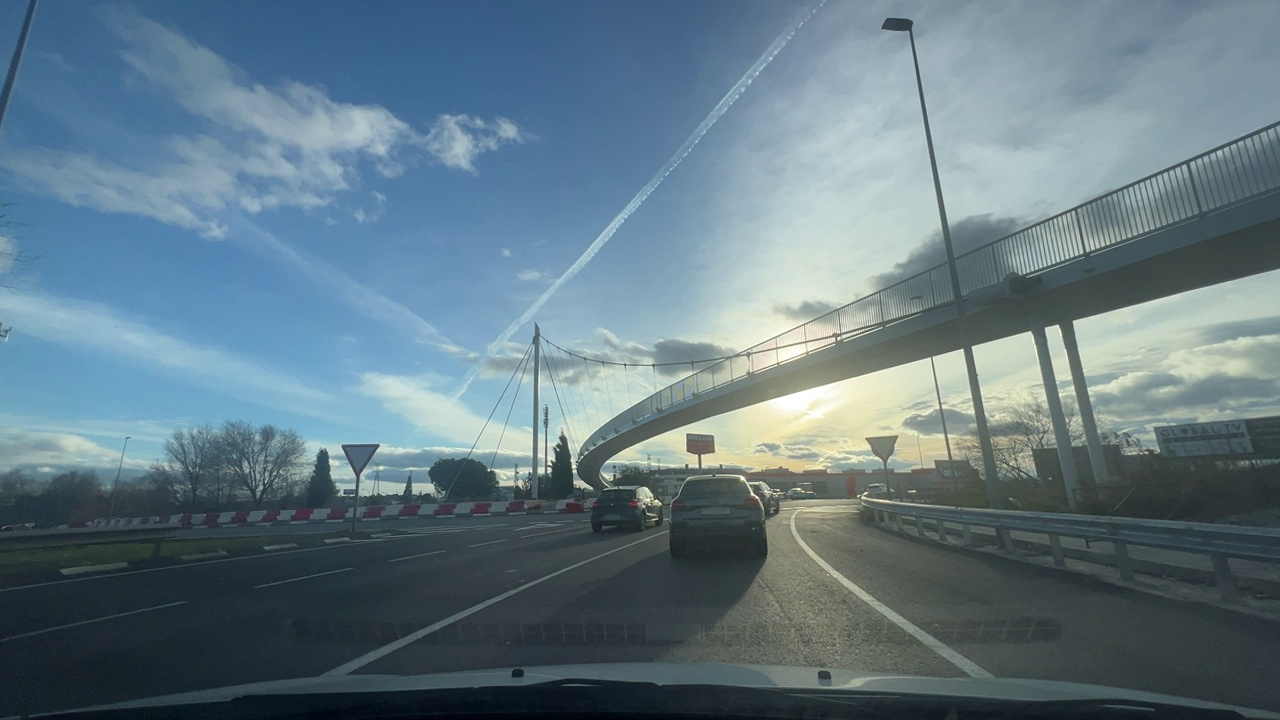
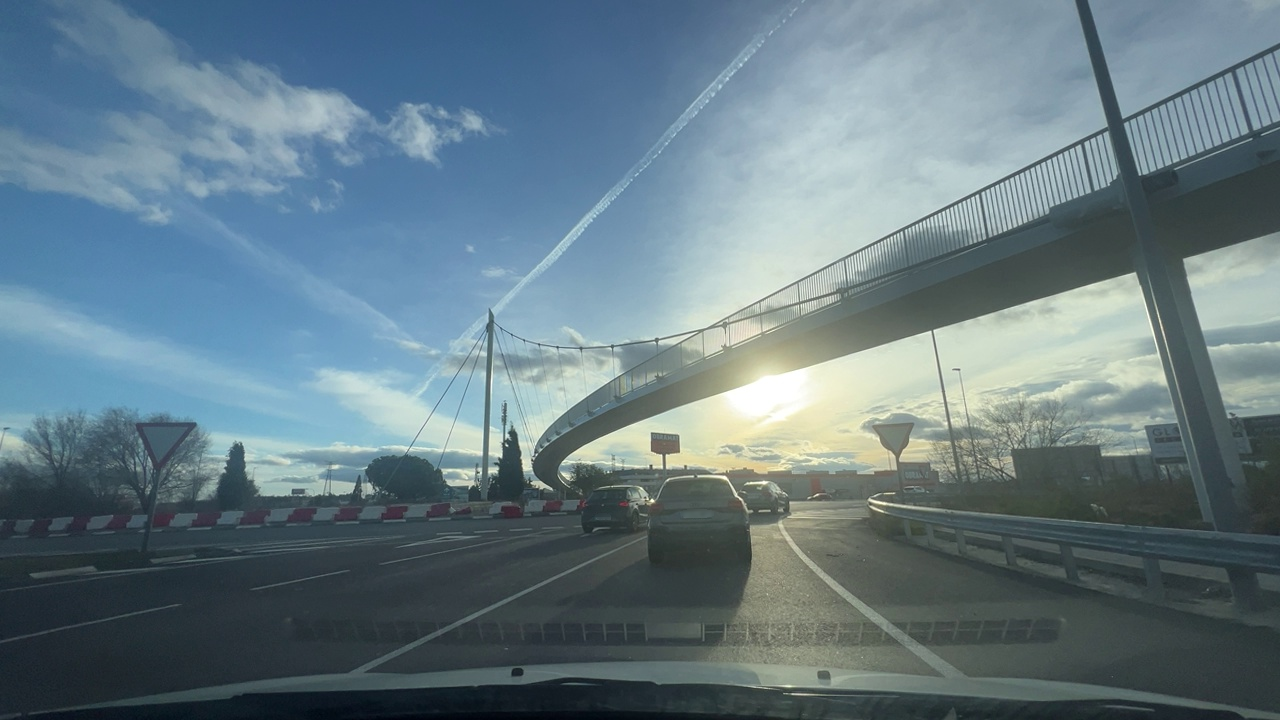
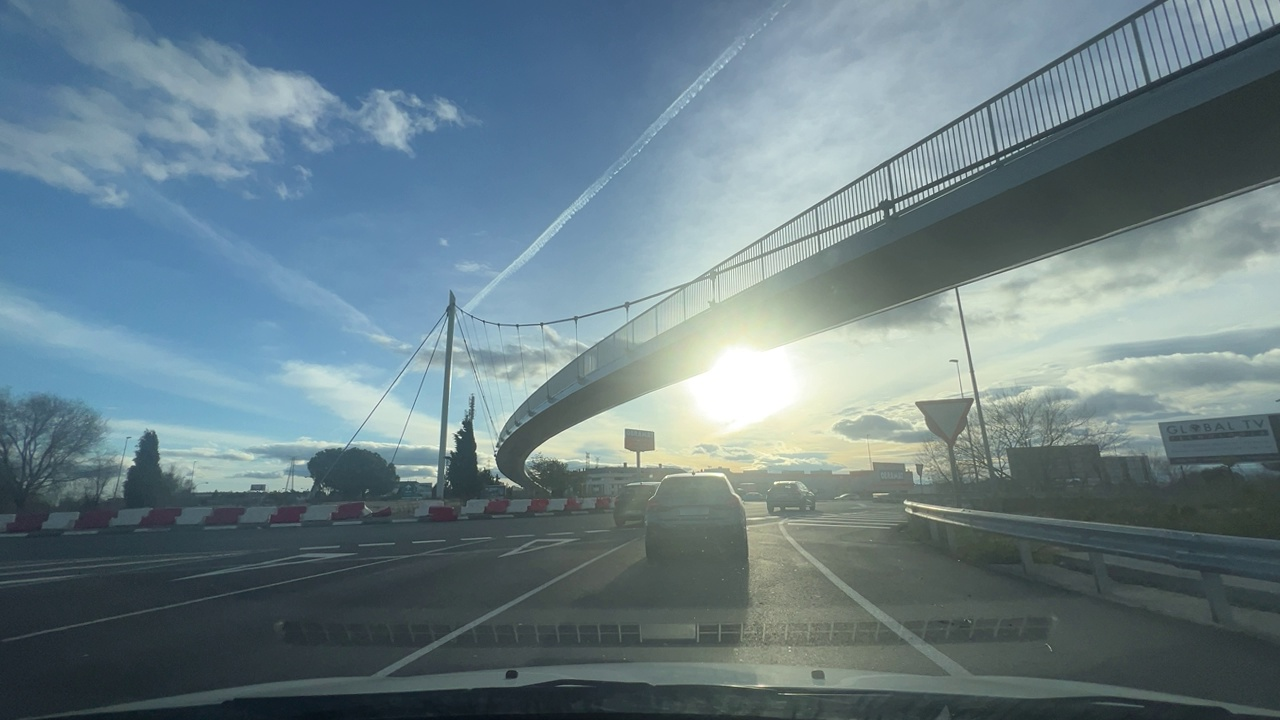
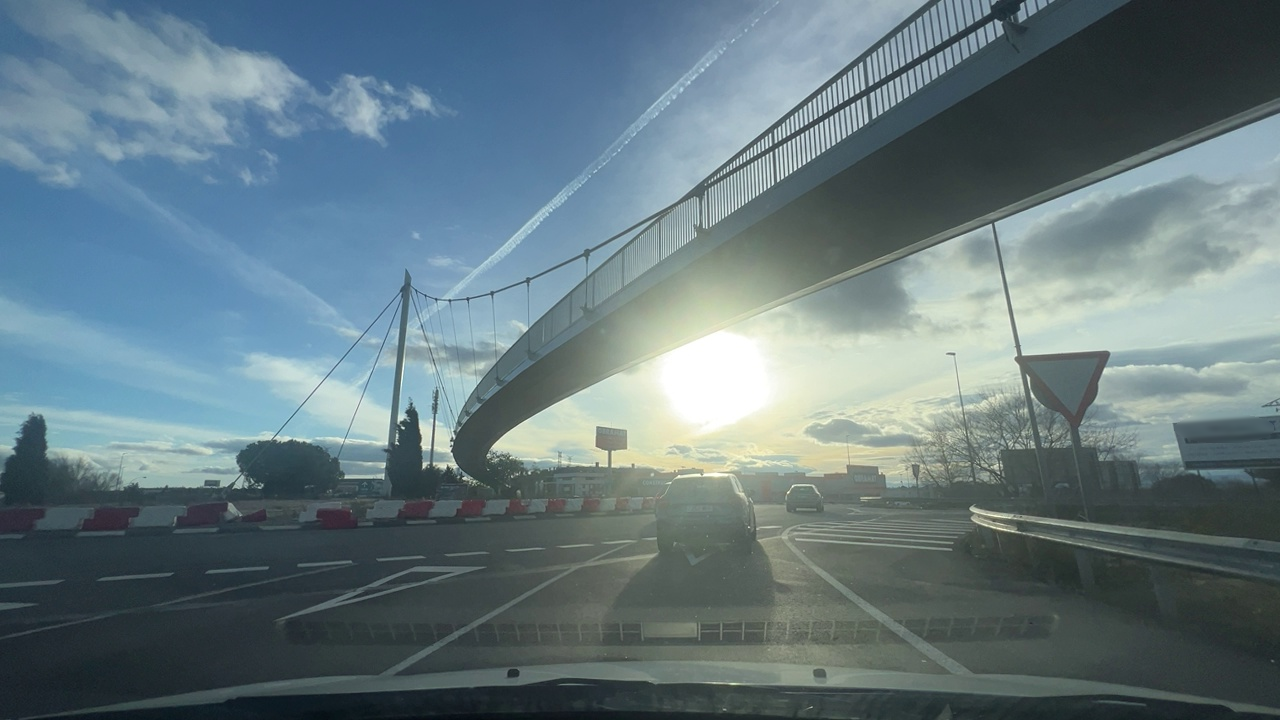
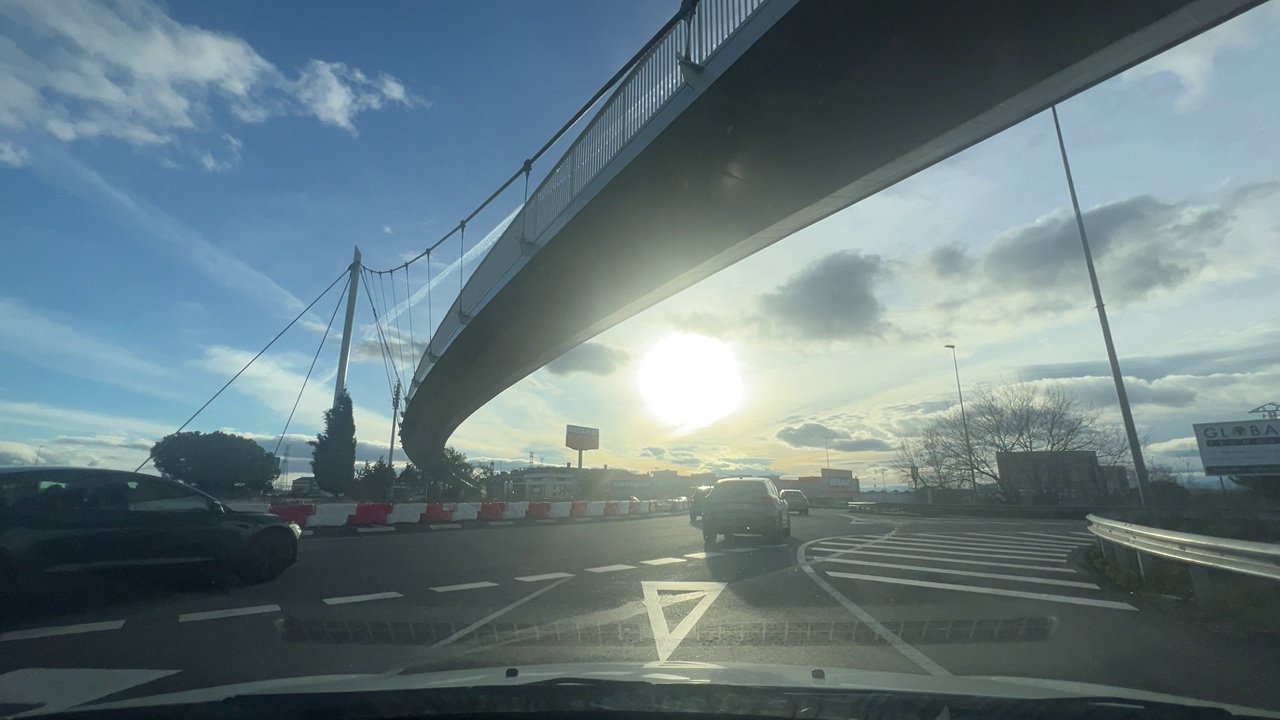
Situation: Leading braking
Question: Is there a vehicle directly ahead in the ego lane with brake lights on?
Answer: Yes
Reasoning: A vehicle in front of the ego vehicle shows active red brake lights.

Situation: Leading braking
Question: Is the distance between the ego vehicle and the vehicle ahead decreasing?
Answer: Yes
Reasoning: The relative distance to the leading vehicle is reducing over time.

Situation: Leading braking
Question: Is either the ego vehicle or the leading vehicle stationary?
Answer: No
Reasoning: No vehicle is visibly stationary

Situation: Leading braking
Question: Is the ego vehicle decelerating due to dense traffic or congestion ahead?
Answer: No
Reasoning: The ego vehicle is decreasing its speed due to a roundabout entry ahead